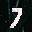
Label: 7